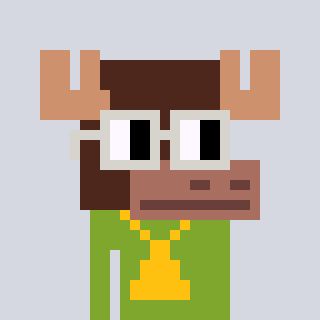
a pixel art character with square light gray glasses, a moose-shaped head and a slimegreen-colored body on a cool background